Field crop: maize
Growth stage: 1
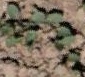
Species: convolvulus